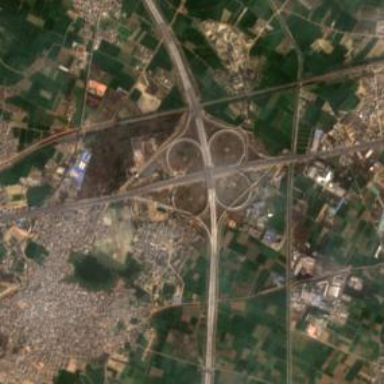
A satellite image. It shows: Motorway junction.